Interaction volume radius: 5 \u00c5
Interaction volume height: 20 \u00c5
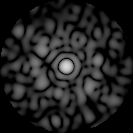
Disorder parameter: 0.8258